Question: When doing a simple select * query to an excel workbook, it cuts off text after 255 characters. Are recordset fields limited to 255 characters? if not, how can I get the full field text from the recordset?

The test line should have over 1400 characters
All other line items are less than 255 characters, and are correct.
'''
Sub ExportCallLogs()
Dim conn As Object
Dim rs As Object
Dim dbpath As String
' Create the connection string.
dbpath = "mypathhere.xlsx"
' Create the Connection and Recordset objects.
Set conn = CreateObject("ADODB.Connection")
Set rs = CreateObject("ADODB.Recordset")
' Open the connection and execute.
conn.ConnectionString = "Provider=Microsoft.ACE.OLEDB.12.0;Data Source=" & dbpath & ";Extended Properties=""Excel 12.0;HDR=Yes;IMEX=1"";"
conn.Open sConnString
Set rs = conn.Execute("SELECT * FROM [Sheet1$]")
' Check we have data.
If rs.EOF Then
MsgBox "Error: No records returned.", vbCritical
Exit Sub
End If
'print headers and recordset
Workbooks.Add
For i = 0 To rs.Fields.Count - 1
Cells(1, i + 1).Value = rs.Fields(i).Name
Next
Range("A2").CopyFromRecordset rs
Columns.AutoFit
Columns(i).ColumnWidth = 55
' Clean up
rs.Close
conn.Close
Set conn = Nothing
Set rs = Nothing
End Sub
'''
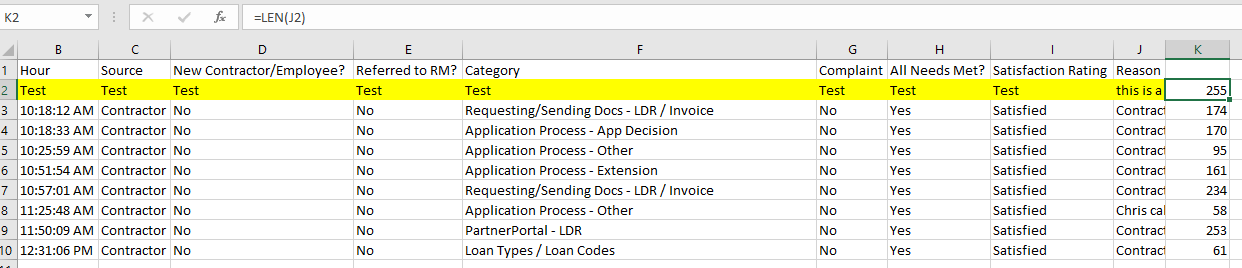
Answer: Found the very weird problem, and solution. This ended up working for exporting data through a query and inserting data.
> This is an issue with the Jet OLEDB provider. It looks at the first 8
rows of the spreadsheet to determine the data type in each column. If
the column does not contain a field value over 256 characters in the
first 8 rows, then it assumes the data type is text, which has a
character limit of 256. The following KB article has more information
on this issue: <URL>